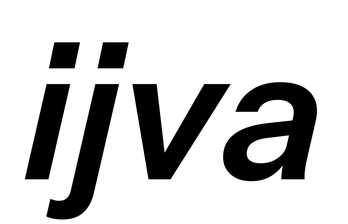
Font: InstrumentSans-Italic_SemiBold_Italic